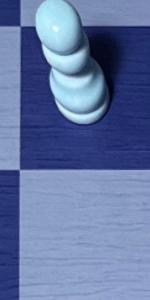
Label: Empty